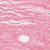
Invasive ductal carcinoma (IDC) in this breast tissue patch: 0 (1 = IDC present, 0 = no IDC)